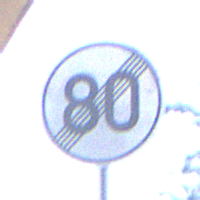
Verkehrszeichen: EndeGeschwindigkeit80
Umgebung: Roofed, Underpass
Tageszeit: Midday
Wetter: Clear
Licht: Natural
Jahreszeit: NotSpecified
Kontrast: LowContrast